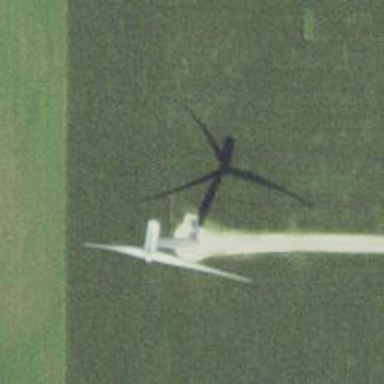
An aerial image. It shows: Wind turbine generator that utilizes wind as its source for generating electricity. It is of the horizontal axis type.